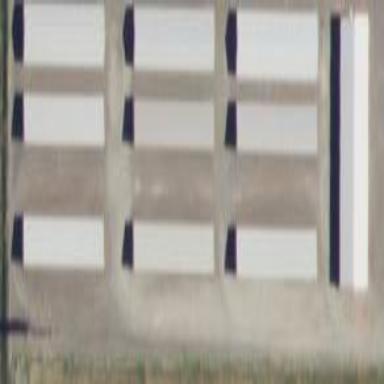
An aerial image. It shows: Storage rental shop.